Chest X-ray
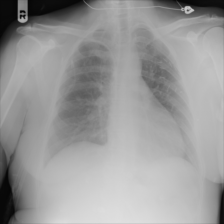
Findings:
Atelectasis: positive
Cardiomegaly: negative
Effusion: positive
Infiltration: positive
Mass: negative
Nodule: negative
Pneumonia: negative
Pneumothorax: negative
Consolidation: negative
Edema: negative
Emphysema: negative
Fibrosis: negative
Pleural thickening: negative
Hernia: negative